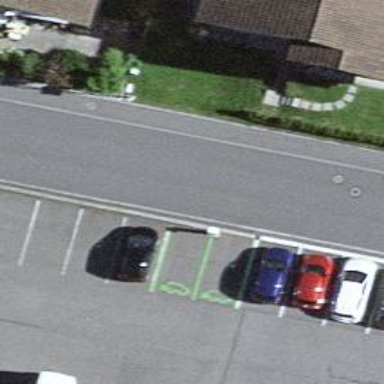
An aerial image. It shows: Charging station.